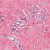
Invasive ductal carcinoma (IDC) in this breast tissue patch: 0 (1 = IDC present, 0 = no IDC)